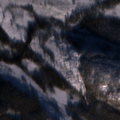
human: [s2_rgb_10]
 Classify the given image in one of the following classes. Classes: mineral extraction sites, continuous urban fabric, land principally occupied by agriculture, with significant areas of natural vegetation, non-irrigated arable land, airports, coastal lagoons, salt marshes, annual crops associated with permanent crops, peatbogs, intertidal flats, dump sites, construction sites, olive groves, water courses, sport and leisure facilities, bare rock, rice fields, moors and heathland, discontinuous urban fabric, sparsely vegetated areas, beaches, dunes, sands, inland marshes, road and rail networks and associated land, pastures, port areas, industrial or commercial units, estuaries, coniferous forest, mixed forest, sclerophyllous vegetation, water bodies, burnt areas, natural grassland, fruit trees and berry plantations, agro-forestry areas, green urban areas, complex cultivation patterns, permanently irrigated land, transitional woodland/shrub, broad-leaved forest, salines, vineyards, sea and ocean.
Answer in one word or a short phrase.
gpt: coniferous forest, transitional woodland/shrub